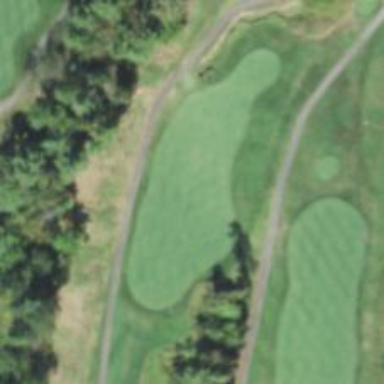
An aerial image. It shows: Golf hole.